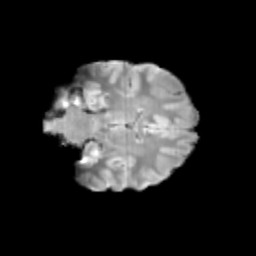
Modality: T2w
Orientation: coronal
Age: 13
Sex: female
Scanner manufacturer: siemens
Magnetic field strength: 3 T
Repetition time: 3.8 s
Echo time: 0.07 s